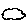
Label: cloud